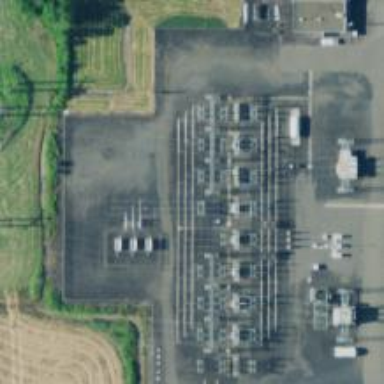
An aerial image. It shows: Outdoor power switch.